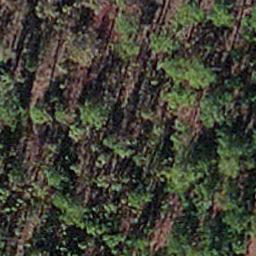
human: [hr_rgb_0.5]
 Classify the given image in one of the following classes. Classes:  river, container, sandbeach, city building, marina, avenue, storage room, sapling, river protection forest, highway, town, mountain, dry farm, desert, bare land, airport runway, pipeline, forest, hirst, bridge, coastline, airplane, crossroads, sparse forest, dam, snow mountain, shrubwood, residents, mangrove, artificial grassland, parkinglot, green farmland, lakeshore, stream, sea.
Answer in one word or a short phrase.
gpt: sapling